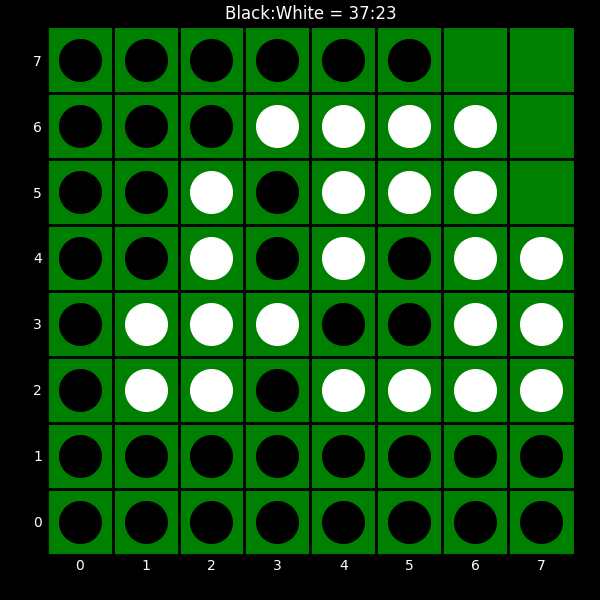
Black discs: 37
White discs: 23